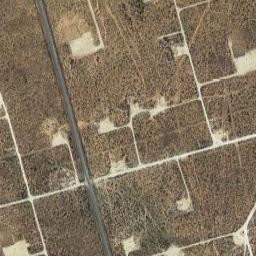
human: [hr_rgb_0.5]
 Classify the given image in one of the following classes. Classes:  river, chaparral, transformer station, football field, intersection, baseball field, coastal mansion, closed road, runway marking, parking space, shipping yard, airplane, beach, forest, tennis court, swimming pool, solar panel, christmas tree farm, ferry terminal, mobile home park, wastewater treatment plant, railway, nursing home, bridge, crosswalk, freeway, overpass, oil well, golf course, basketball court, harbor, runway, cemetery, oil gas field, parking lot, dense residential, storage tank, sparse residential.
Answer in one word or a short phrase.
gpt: oil gas field